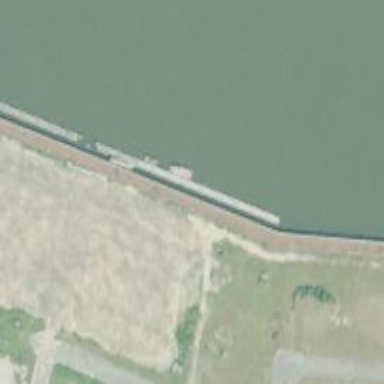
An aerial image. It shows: Man-made pier.